Question: Long time lurker here.
I am plotting the predicted values from a previously run, nlme model using the output by ggpredict. I have built a line plot and want to create error bars on the points. Though, reviewers want the error bars to only be going one direction (i.e., for the group who is higher = positive error bars, while the group who is negative gets negative error bars). I've successfully done this with this code:
'''
Q1 <- ggpredict(MODEL, c("day", "group"),
#ci.lvl = NA,
type = "re")
q2 <- Q1 %>%
mutate(is.int = group == "Intervention",
conf.high = ifelse(is.int, std.error, conf.high),
conf.low = ifelse(is.int, 0, conf.low)) %>%
select(-is.int) %>%
mutate(is.cntr = group == "Control",
conf.high = ifelse(is.cntr, 0, conf.high),
conf.low = ifelse(is.cntr, std.error, conf.low)) %>%
select(-is.cntr)
ggplot(data = q2,
aes(x, predicted, group = group)) +
geom_point(aes(shape = group), size = 6) +
scale_shape_manual(values=c(19, 1)) +
geom_line(size = 2,
aes(linetype = group),
color = "black") +
scale_linetype_manual(values = c("solid", "dashed")) +
geom_linerange(size = 1,
aes(ymin = predicted - conf.low,
ymax = predicted + conf.high),
color = "black",
alpha = .8) +
labs(x = "Time",
y = "",
linetype = "",
shape = "")
scale_y_continuous(limits =c(1500, 2000)) +
geom_bracket(
xmin = "PRE", xmax = c("MID1", "MID2", "MID3", "POST"),
y.position = c(1850,1900,1950,2000), tip.length = 0.05,
label = c("*", "**", "***", "#"), size = 1)
'''
and it works well.
The reviewers would like "caps" on the end of the error bars that i've reated with 'geom_linerange()'. Obviously, 'geom_errorbar()' is almost purpose built to have the "caps". But, when I use it, it creates lines across my data. See pic attached for example.
Thoughts??
Edit, Reproducibile data:
'''
dput(q2)
structure(list(x = structure(c(1L, 1L, 2L, 2L, 3L, 3L, 4L, 4L,
5L, 5L), .Label = c("PRE", "MID1", "MID2", "MID3", "POST"), class = "factor"),
predicted = c(<PHONE>54, <PHONE>42, <PHONE>4,
<PHONE>42, <PHONE>78, <PHONE>06, <PHONE>03,
<PHONE>12, <PHONE>1, <PHONE>56), std.error = c(88.8033117577884,
91.257045996107, 92.9973963841595, 95.3834973421298, 95.0283457128716,
97.3739053806999, 95.6466346849776, 97.9142418717957, 93.3512943191676,
95.5735155125126), conf.low = c(0, 91.257045996107, 0, 95.3834973421298,
0, 97.3739053806999, 0, 97.9142418717957, 0, 95.5735155125126
), conf.high = c(88.8033117577884, 0, 92.9973963841595, 0,
95.0283457128716, 0, 95.6466346849776, 0, 93.3512943191676,
0), group = structure(c(1L, 2L, 1L, 2L, 1L, 2L, 1L, 2L, 1L,
2L), .Label = c("Intervention", "Control"), class = "factor")), class = "data.frame", row.names = c(NA,
-10L))
'''
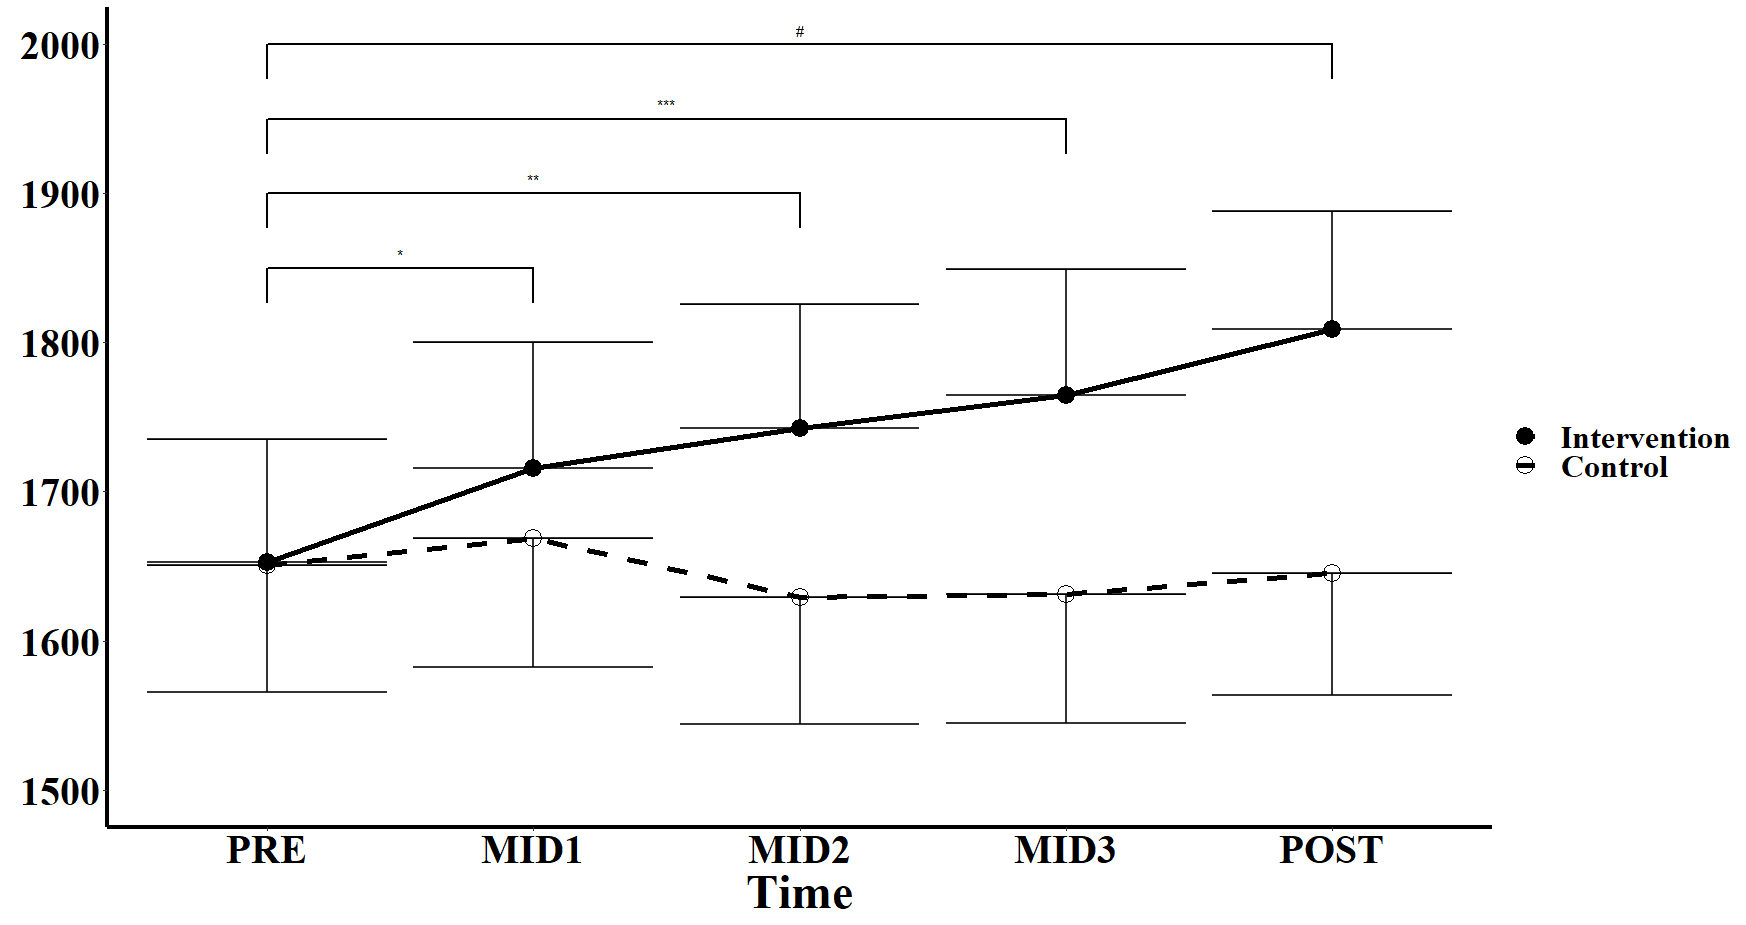
Answer: My suggestion is to highjack the 'arrow' argument of 'geom_segment()' to serve as caps, since you've already precomputed the confidence intervals. You can control with an 'ifelse' whether to take the lower or higher confidence level. Example with dummy data below:
'''
library(ggplot2)
# Make dummy data
df <- data.frame(
x = c(1:10, 1:10),
y = c(1:10, seq(0.5, 5, by = 0.5)),
type = rep(LETTERS[1:2], each = 10)
)
# Dummy confidence intervals
df$conf.hi <- df$y * 1.1
df$conf.lo <- df$y * 0.9
ggplot(df, aes(x, y, colour = type)) +
geom_line() +
geom_point() +
geom_segment(aes(xend = x,
yend = ifelse(type == "A", conf.hi, conf.lo)),
arrow = arrow(angle = 90))
'''

<URL>
EDIT: Example for added data
Probably, the reason that it didn't turn out as the example was because the 'conf.high'/'conf.low' variables were not added to the prediction.
I used the 'std.error' instead of the 'conf.*' variables, as I noticed these are similar values.
I got a decent plot using the following.
'''
ggplot(q2, aes(x, predicted, colour = group)) +
geom_line(aes(group = group)) +
geom_point() +
geom_segment(aes(xend = x,
yend = predicted + ifelse(group == "Intervention", std.error, -std.error)),
arrow = arrow(angle = 90))
'''
<URL>